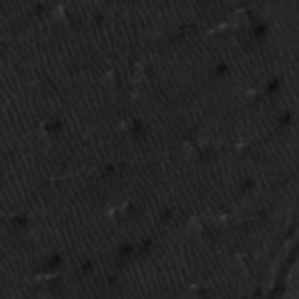
Label: frost